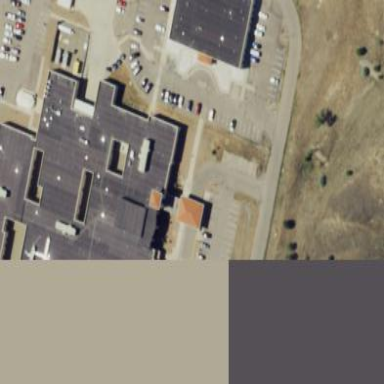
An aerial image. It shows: Hospital building.